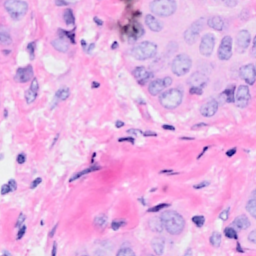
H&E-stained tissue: Breast